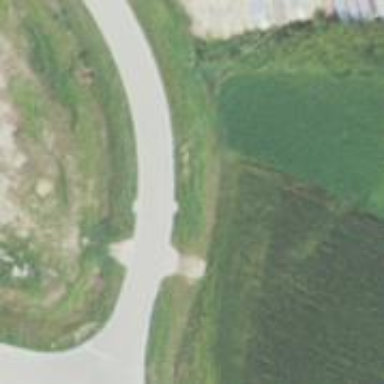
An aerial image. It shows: Secondary road.